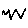
Label: zigzag